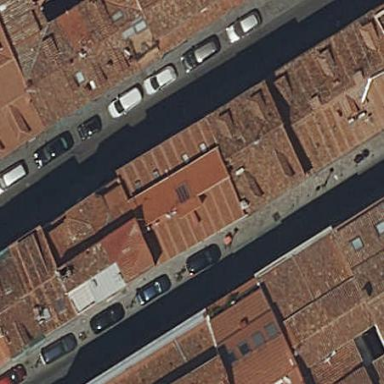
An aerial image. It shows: Building with light grey-colored exterior and brown roof.